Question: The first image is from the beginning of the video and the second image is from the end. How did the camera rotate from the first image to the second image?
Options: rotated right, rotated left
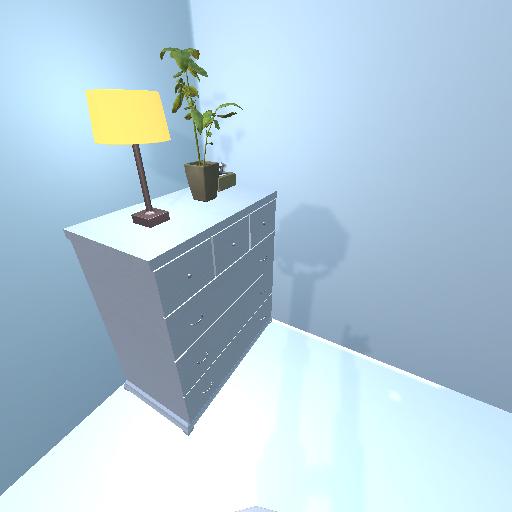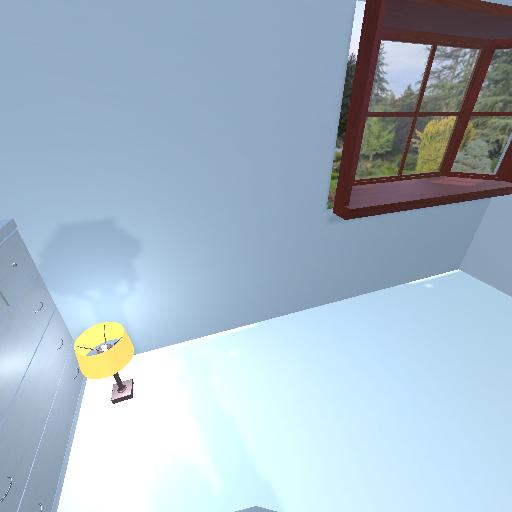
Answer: rotated right